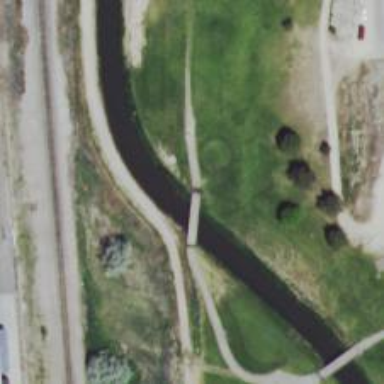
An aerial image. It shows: Path bridge over golf path.